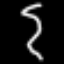
Label: squiggle